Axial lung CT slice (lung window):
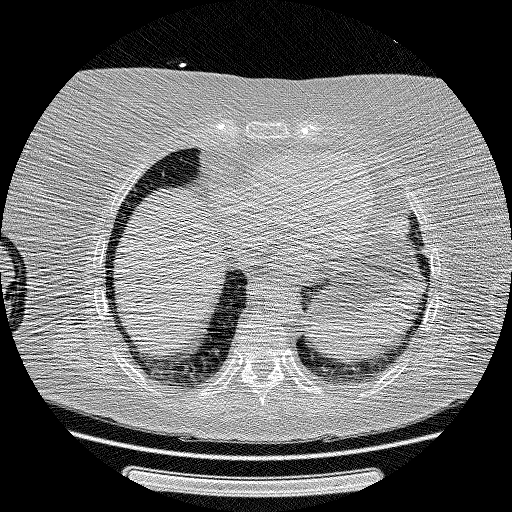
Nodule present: no